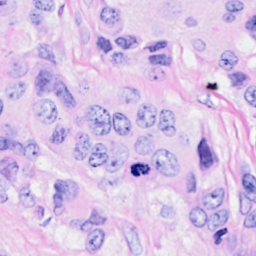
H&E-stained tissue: Breast